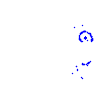
Particle: proton